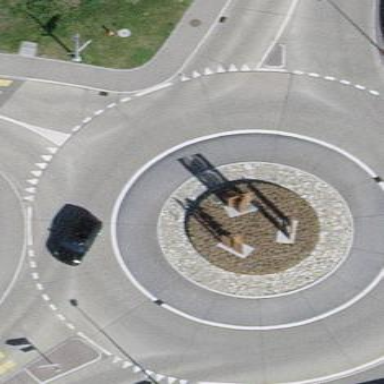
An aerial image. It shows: Secondary road with asphalt surface leading to roundabout junction.